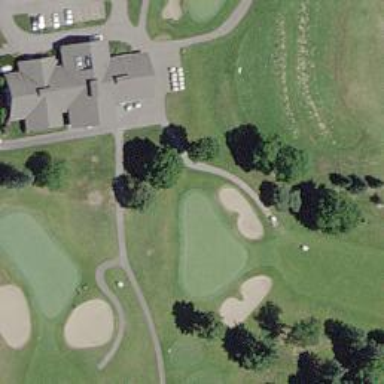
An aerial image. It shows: Path designated for golf carts.